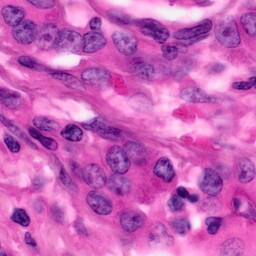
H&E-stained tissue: Pancreatic